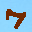
Label: 7